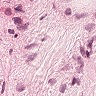
Metastatic tissue present: no